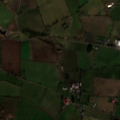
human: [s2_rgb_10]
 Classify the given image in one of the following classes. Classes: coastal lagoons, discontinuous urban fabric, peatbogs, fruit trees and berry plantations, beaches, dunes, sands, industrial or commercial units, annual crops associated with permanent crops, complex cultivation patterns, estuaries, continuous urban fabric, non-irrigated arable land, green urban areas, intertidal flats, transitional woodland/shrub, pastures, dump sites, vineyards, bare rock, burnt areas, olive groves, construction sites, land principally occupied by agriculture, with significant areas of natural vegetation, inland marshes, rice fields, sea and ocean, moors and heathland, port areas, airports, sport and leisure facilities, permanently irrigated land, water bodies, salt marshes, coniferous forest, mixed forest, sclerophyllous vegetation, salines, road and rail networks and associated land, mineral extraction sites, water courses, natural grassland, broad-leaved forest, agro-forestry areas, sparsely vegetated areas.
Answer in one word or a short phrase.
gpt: non-irrigated arable land, pastures